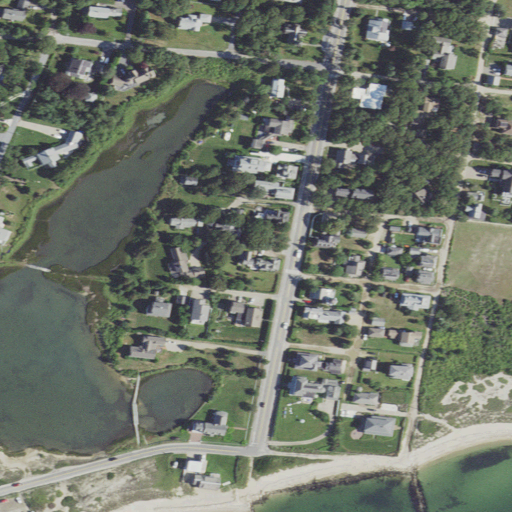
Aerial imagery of cape in Massachusetts named Bournes Neck containing medium intensity development, low intensity development, open water, barren land, open development, high intensity development, herbaceous wetlands, and grassland